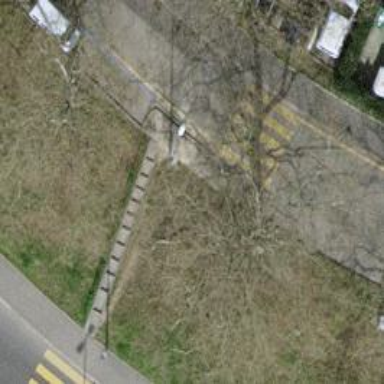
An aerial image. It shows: Set of steps on the road.